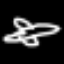
Label: airplane